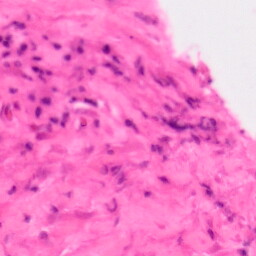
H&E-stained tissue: Colon